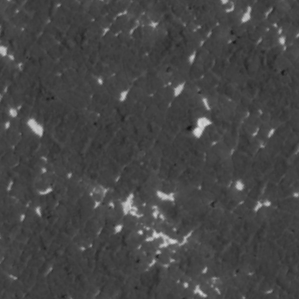
Label: frost